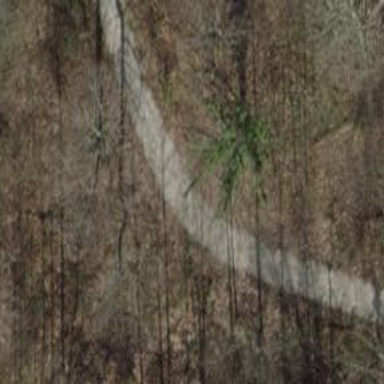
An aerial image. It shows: Path with fine gravel surface.